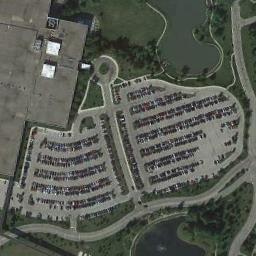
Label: parking_lot